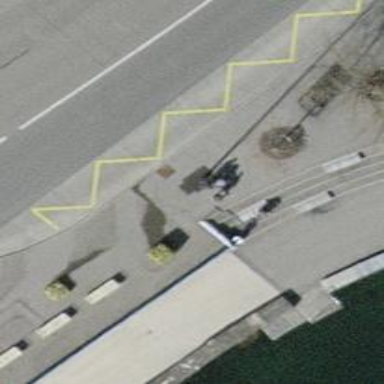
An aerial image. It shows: Brown bench.